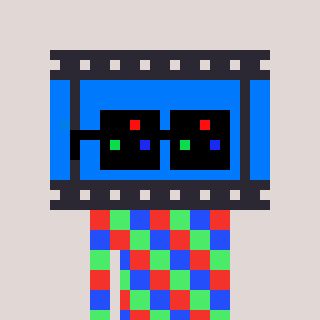
a pixel art character with square black sunglasses, a film strip-shaped head and a bege-colored body on a warm background